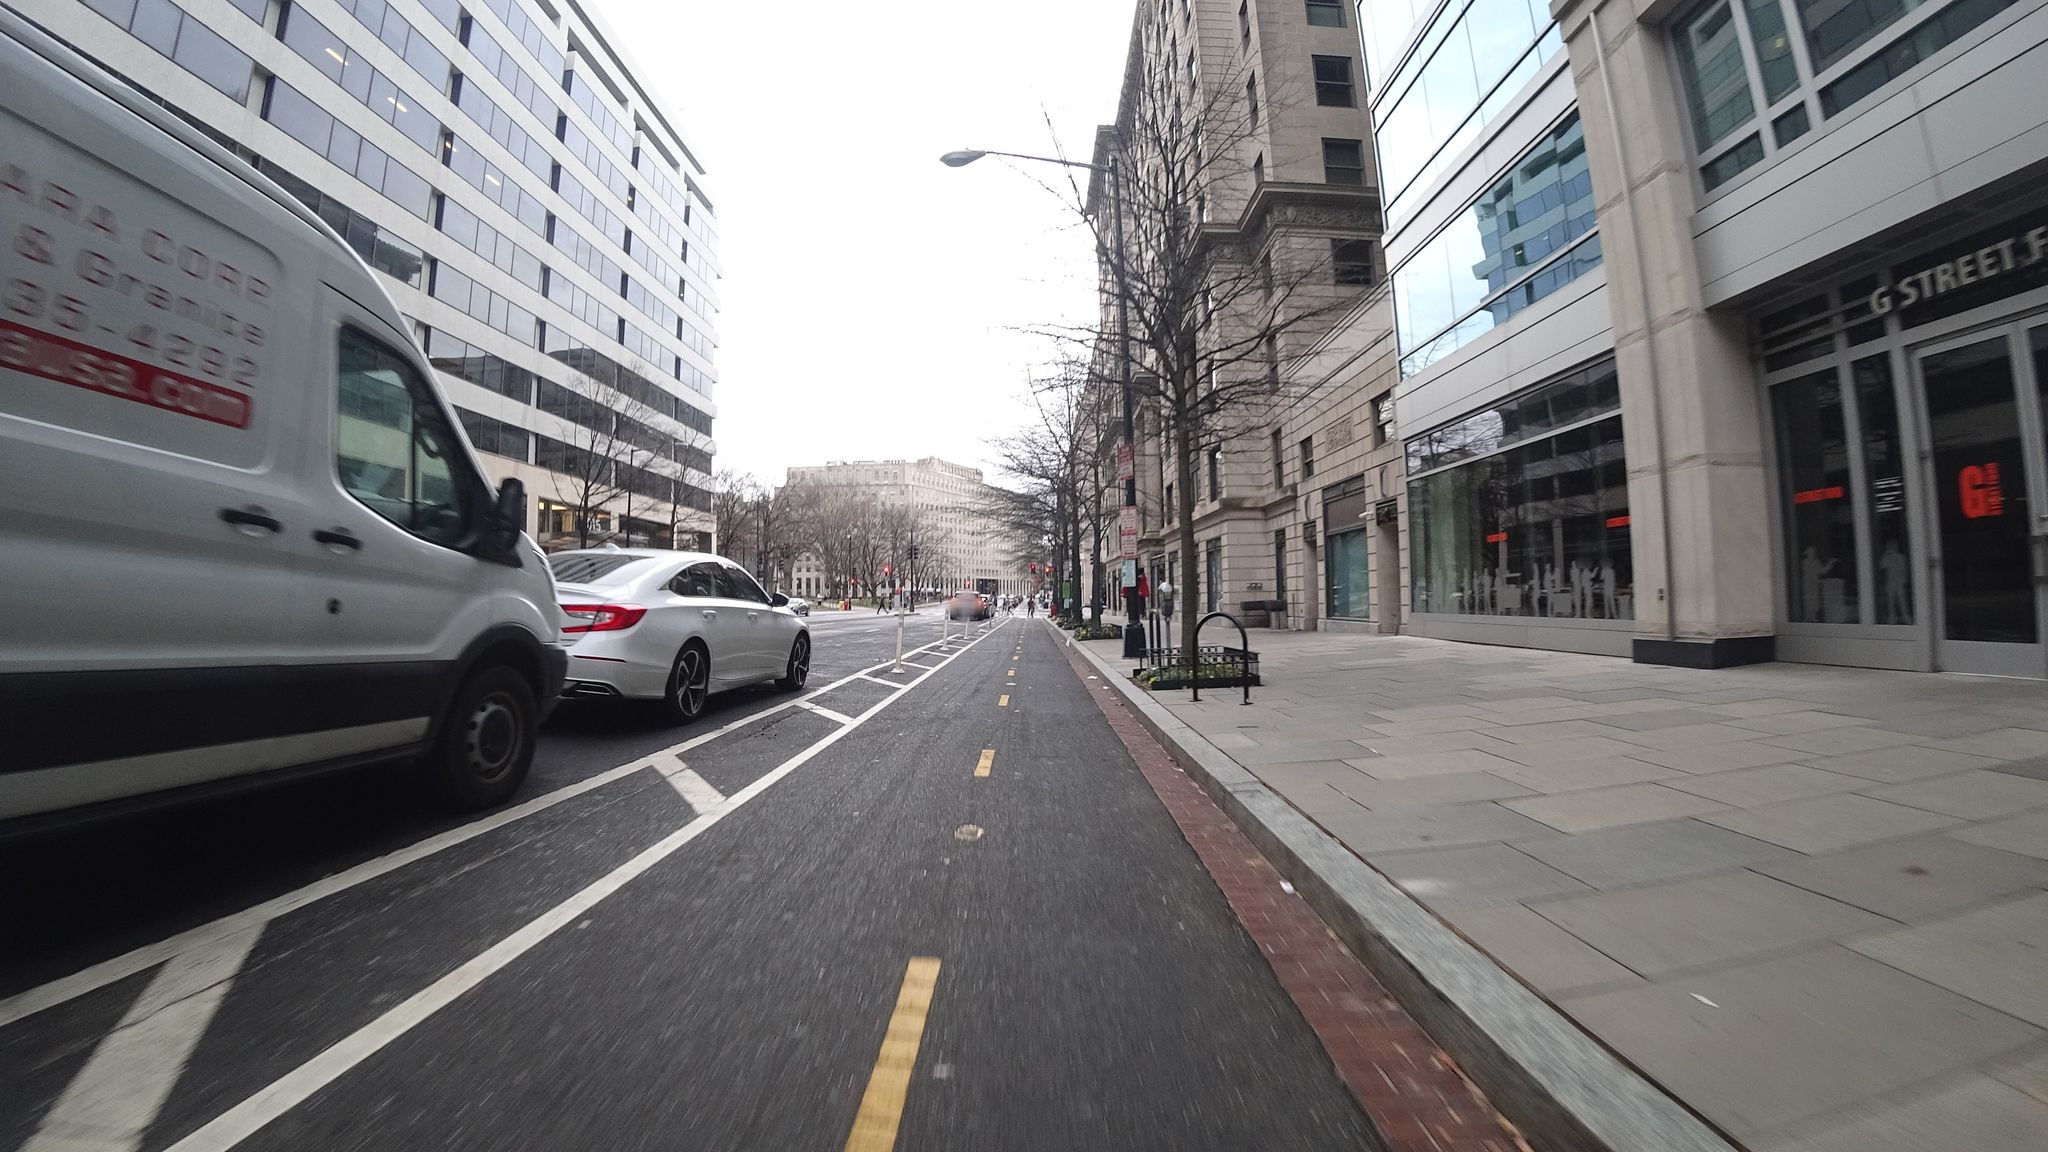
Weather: cloudy
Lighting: day
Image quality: good
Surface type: cycling surface
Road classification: cycleway
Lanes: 5
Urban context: urban centre
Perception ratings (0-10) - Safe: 9.34, Lively: 8.84, Beautiful: 8.47, Boring: 2.47, Depressing: 1.84, Wealthy: 8.6